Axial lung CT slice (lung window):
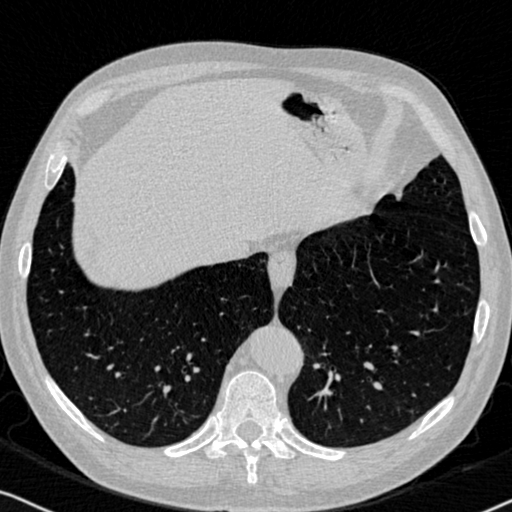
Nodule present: no